Question: I have created a splashscreen in VB.Net and everythings works perfect except the fact that I would like to change the loading text with multiple texts who changes every x seconds during the loading.

Exemple : 'Dim LoadingTexts As String = {"charging 1...", "charging 2...", "info1..."}'
I have no idea how i can do this apart the fact that i surely have to use a timer... But how ?
Actual code:
'''
Public Class frmSplashScreen
Private stringTable() As String = {"Shovelling coal into the server...", "Programming the flux capacitor...", _
"Searching for answer to live, the universe and everything...",
"Waiting for Godot...", "Starting..."}
Private stringMove As Integer = 0
Sub New()
InitializeComponent()
End Sub
Public Overrides Sub ProcessCommand(ByVal cmd As System.Enum, ByVal arg As Object)
MyBase.ProcessCommand(cmd, arg)
End Sub
Public Enum SplashScreenCommand
SomeCommandId
End Enum
Public Sub SplashTimer_Tick(sender As Object, e As EventArgs) Handles SplashTimer.Tick
Me.SplashTimer.Enabled = False
Me.labelStarting.Text = stringTable(stringMove)
Me.labelStarting.Refresh()
stringMove += 1
If stringMove < stringTable.Length Then Me.SplashTimer.Enabled = True
End Sub
End Class
'''
Thanks.
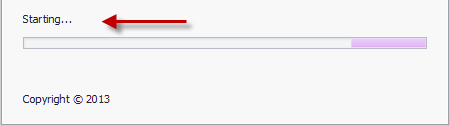
Answer: Assuming you have a timer,progress bar,button and label,with the progress bar's step value set to 10,your code may look something like this:
'Public Class Form1'
'''
Private Sub butStart_Click(sender As System.Object, e As System.EventArgs) Handles butStart.Click
Timer1.Enabled = True
End Sub
Private Sub Timer1_Tick(sender As System.Object, e As System.EventArgs) Handles Timer1.Tick
ProgressBar1.Increment(ProgressBar1.Step) 'use method below as well
'ProgressBar1.Value+=ProgressBar1.Step
Me.Refresh()
If ProgressBar1.Value >= 0 AndAlso ProgressBar1.Value < 35 Then
Label1.Text = ProgressBar1.Value & "% Starting"
Me.Refresh()
ElseIf ProgressBar1.Value >= 35 AndAlso ProgressBar1.Value < 75 Then
Label1.Text = ProgressBar1.Value & "% Mid value"
Me.Refresh()
ElseIf ProgressBar1.Value >= 75 AndAlso ProgressBar1.Value < 100 Then
Label1.Text = ProgressBar1.Value & "% Finishing"
Me.Refresh()
ElseIf ProgressBar1.Value = 100 Then
Timer1.Enabled = False
'Move to next form or something
End If
End Sub
'''
'End Class'